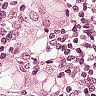
Metastatic tissue present: yes